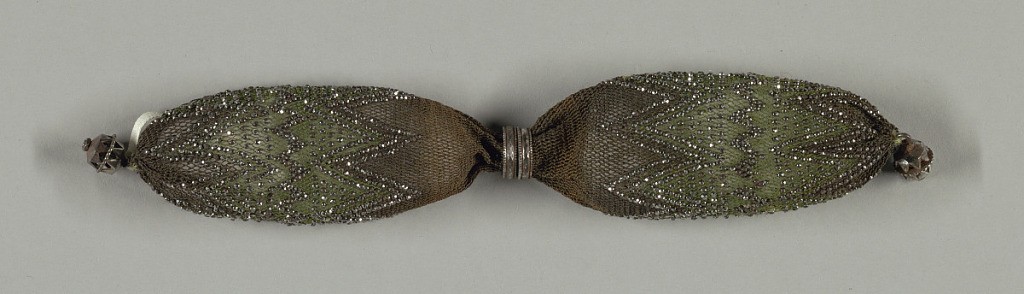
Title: Miser's purse
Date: early 19th century
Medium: silk, metal Technique: knotted netting with beads
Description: Netted purse of dark brown silk with a dark green zigzag band on each side,  meeting an area of dark green silk on either side.  The green silk is decorated and outlined with cut steel beads in a zigzag pattern.  Two small steel rings control closing; cut-out steel drops at each end.